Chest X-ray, AP view. Patient: 52 years old, sex F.
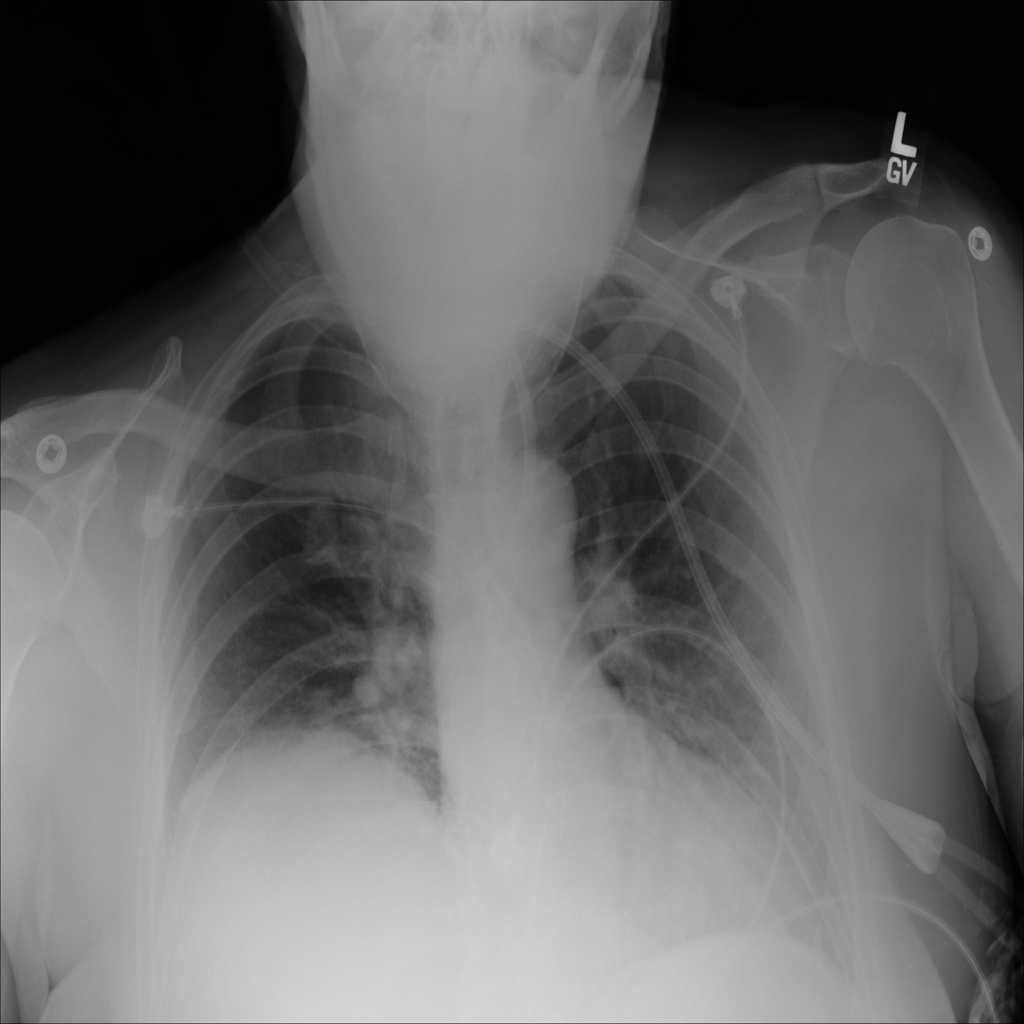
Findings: No Finding